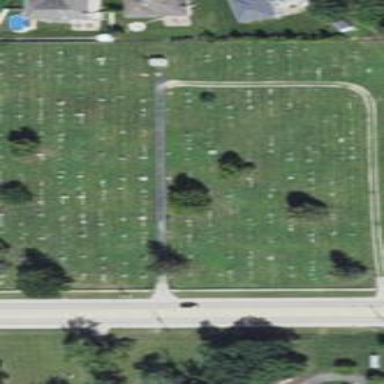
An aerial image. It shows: Cemetery.